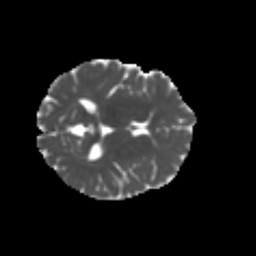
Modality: MD
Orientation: axial
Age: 21
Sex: female
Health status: healthy